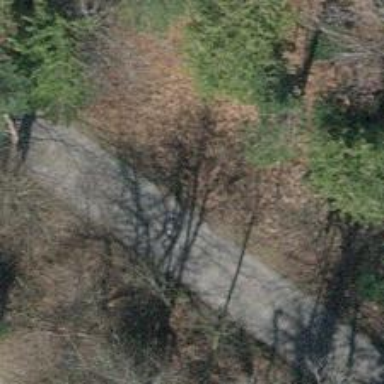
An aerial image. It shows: Well-maintained track road of grade 1.